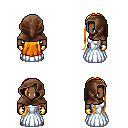
a pixel art fantasy rpg character, male body template, human, dark skin, underdress, metal pants, light blonde extra-long hairstyle, cloth hood, gold gloves, black slippers, four views (front, back, left, right), 2x2 character sprite sheet, small pixel art, hard edges, no anti-aliasing